Chest X-ray:
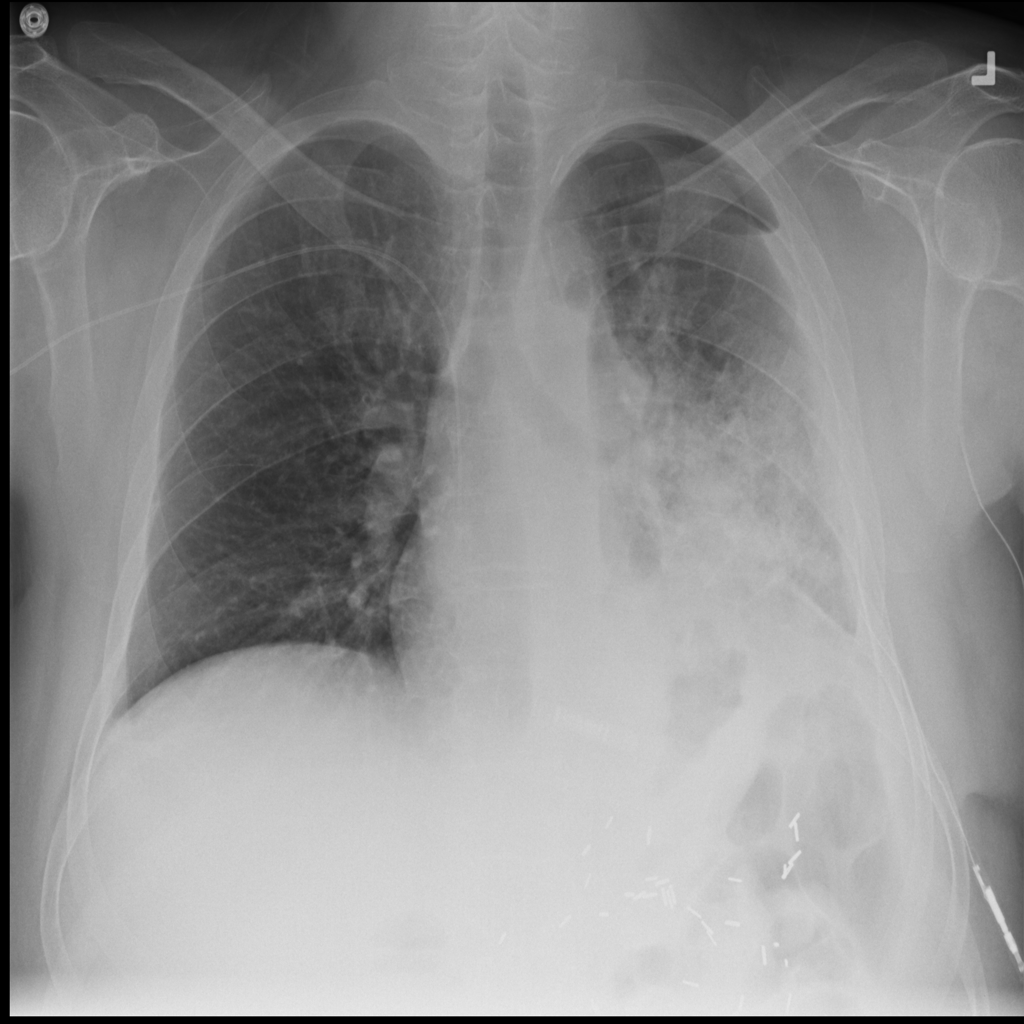
Findings: Consolidation, Pneumothorax, Effusion
No abnormal finding: no